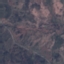
Land use / land cover: HerbaceousVegetation